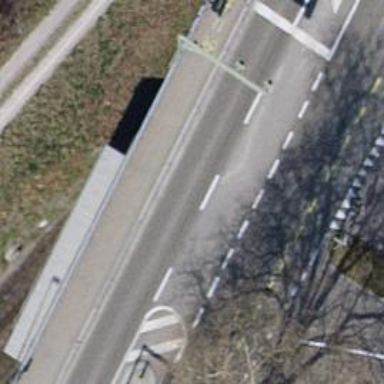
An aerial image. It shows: Road with traffic signals.